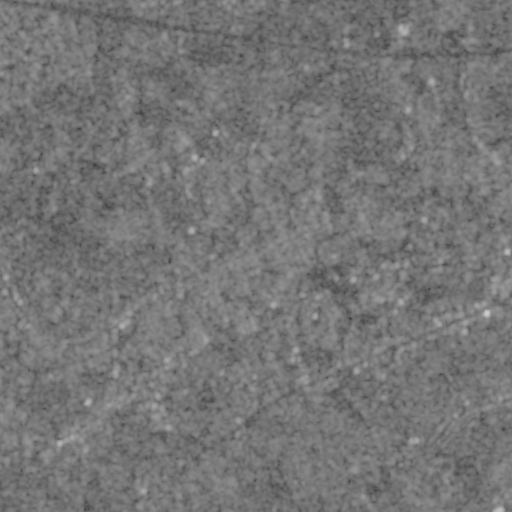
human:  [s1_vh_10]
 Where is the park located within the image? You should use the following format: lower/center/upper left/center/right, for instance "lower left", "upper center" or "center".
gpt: The park is located in the center right of the image.
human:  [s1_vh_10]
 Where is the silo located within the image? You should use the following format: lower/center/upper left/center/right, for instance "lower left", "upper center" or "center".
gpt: The silo is located in the lower right of the image.
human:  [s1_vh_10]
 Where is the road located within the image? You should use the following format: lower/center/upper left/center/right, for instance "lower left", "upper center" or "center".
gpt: There is no road in the image.

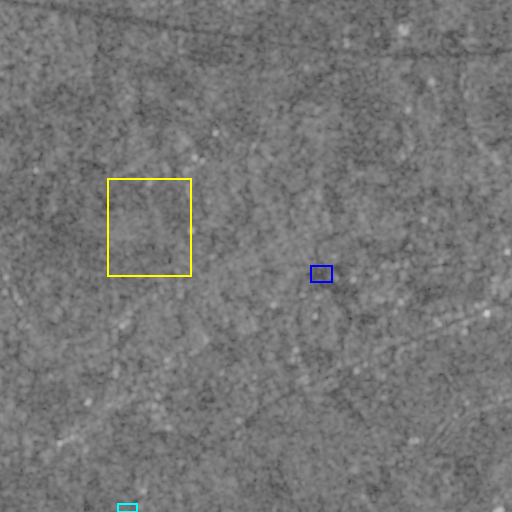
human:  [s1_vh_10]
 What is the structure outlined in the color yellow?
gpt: The structure outlined in yellow is a crop field.
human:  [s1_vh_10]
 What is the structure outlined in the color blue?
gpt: The structure outlined in blue is a park.
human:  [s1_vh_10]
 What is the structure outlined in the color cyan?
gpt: The structure outlined in cyan is a parking lot.
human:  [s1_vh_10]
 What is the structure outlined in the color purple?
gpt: There is no purple outline.